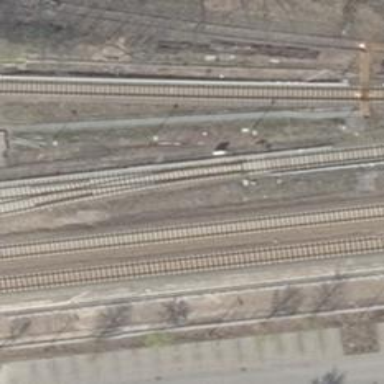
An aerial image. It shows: Railway switch.